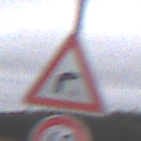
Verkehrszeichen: KurveRechts
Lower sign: Geschwindigkeit60
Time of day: Midday
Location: Outdoor (Nature)
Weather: Overcast
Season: NotSpecified
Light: Natural